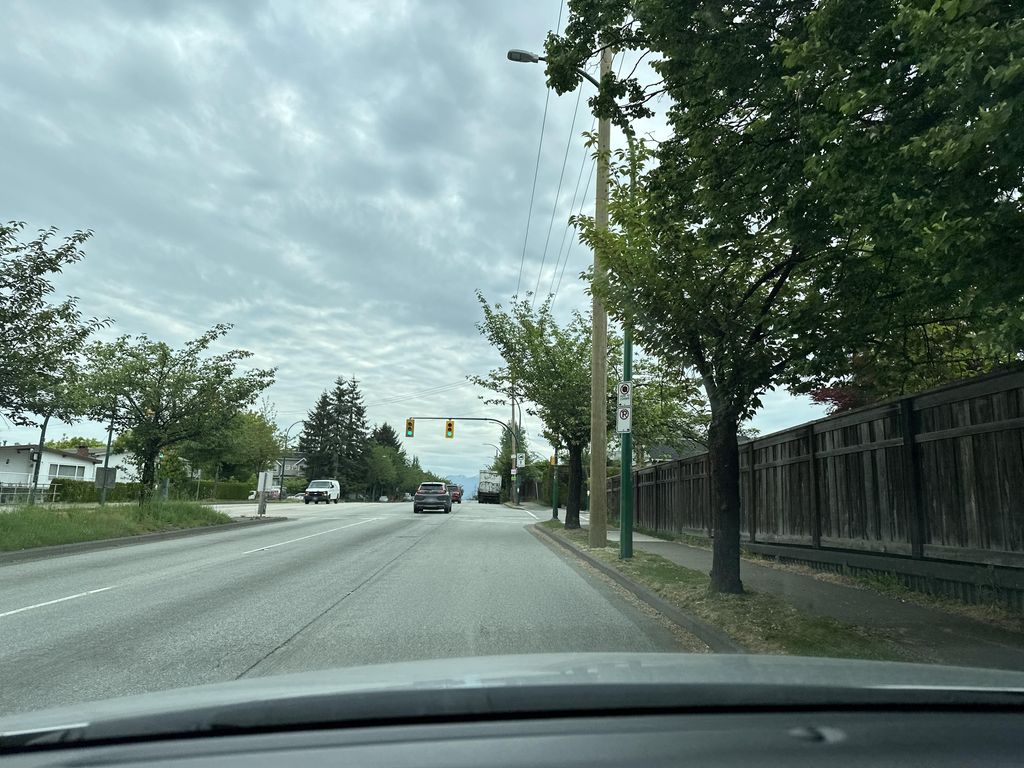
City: vancouver